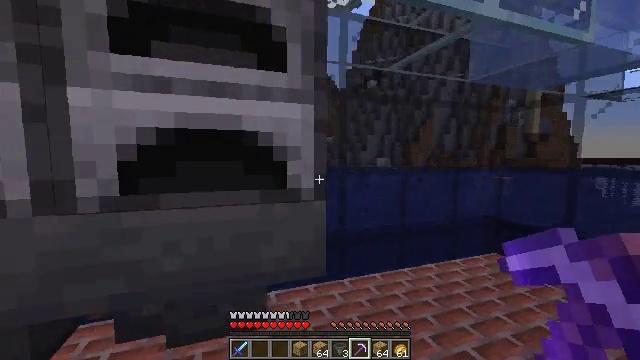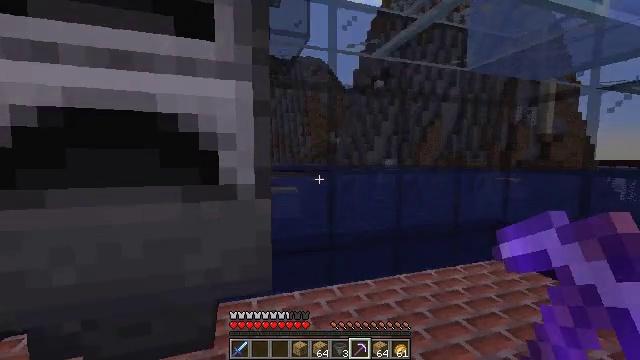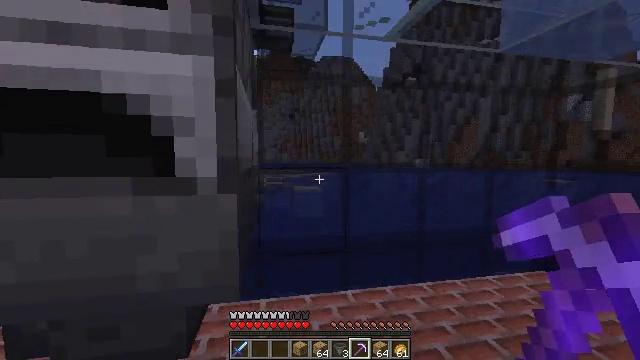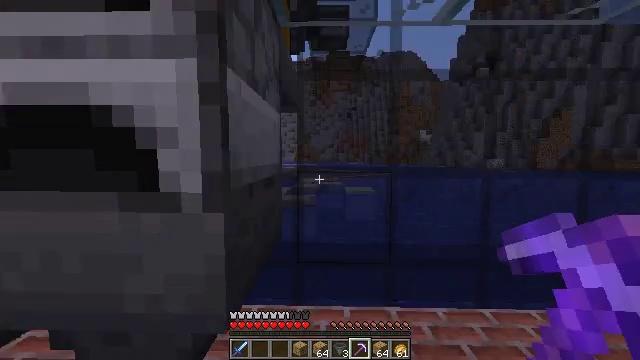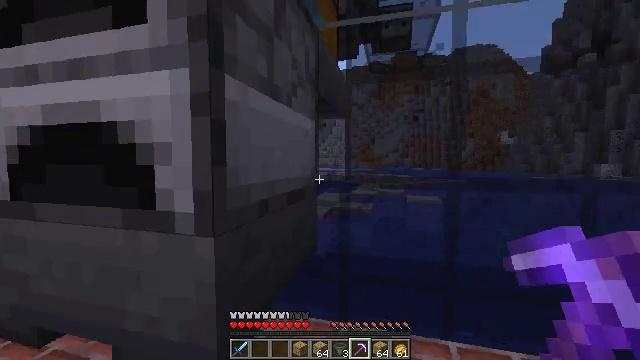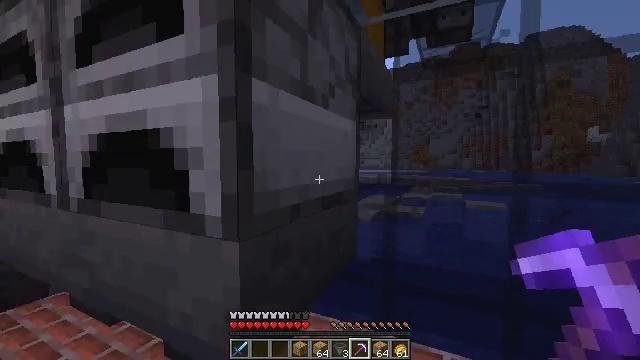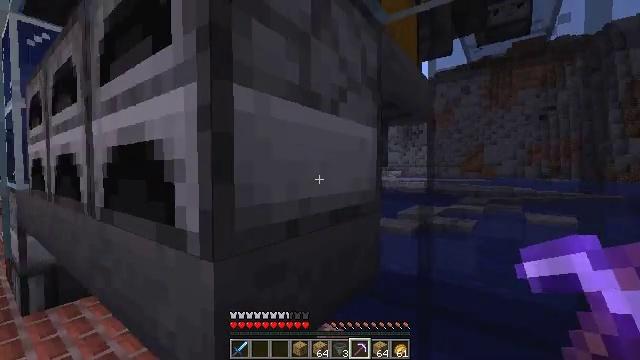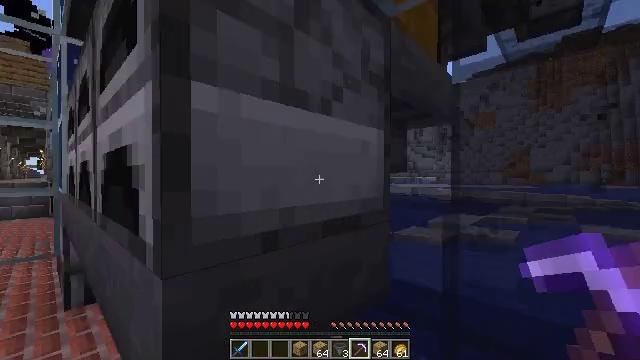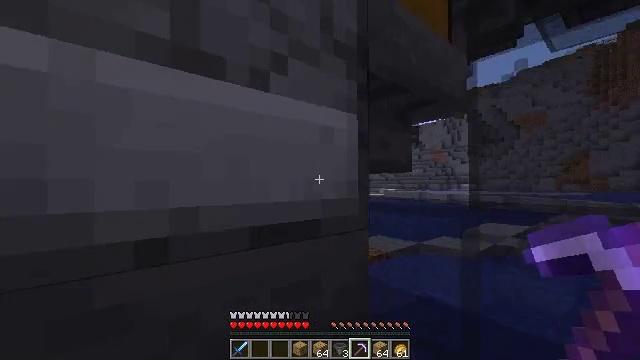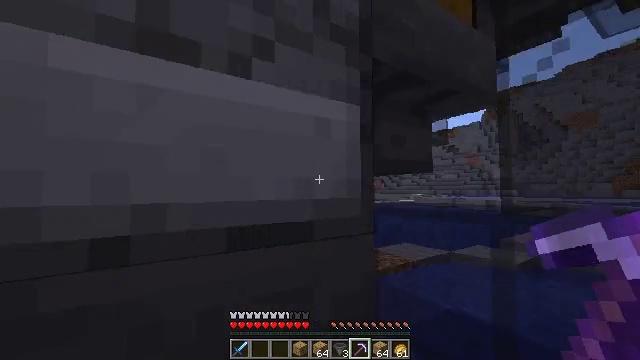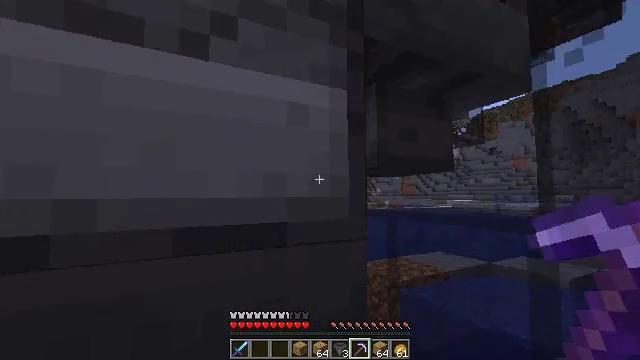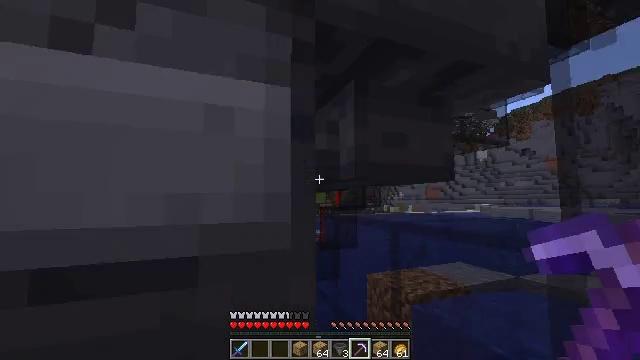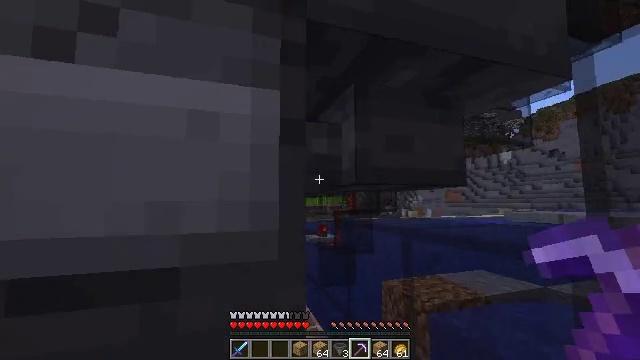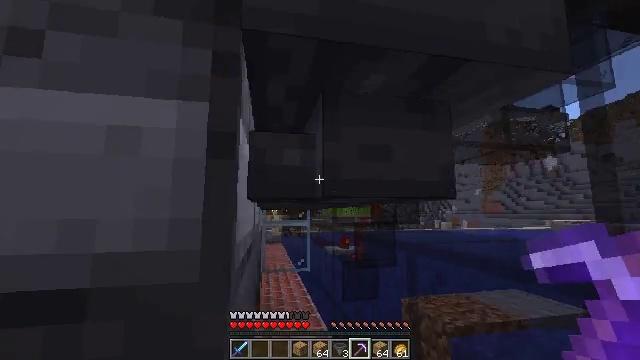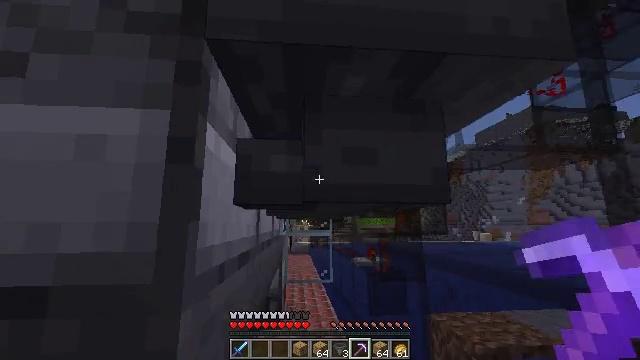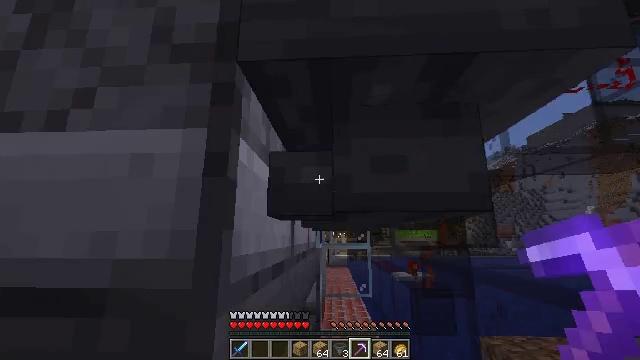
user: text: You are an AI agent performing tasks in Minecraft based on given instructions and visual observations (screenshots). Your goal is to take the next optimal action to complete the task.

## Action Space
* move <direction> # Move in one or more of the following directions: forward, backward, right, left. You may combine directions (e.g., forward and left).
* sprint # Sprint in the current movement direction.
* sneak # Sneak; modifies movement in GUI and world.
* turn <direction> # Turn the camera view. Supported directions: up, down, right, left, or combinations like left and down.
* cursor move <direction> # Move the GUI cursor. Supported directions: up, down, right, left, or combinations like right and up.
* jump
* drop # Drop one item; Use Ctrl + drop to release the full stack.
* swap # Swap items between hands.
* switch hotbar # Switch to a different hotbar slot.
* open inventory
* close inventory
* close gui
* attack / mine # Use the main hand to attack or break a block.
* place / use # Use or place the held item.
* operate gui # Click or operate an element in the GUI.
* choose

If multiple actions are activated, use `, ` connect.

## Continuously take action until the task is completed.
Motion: motion action
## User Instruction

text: Collect the hopper by mining it.
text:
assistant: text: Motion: move forward and move right, turn left
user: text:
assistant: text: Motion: move forward and move right, turn left
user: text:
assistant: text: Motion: move forward and move right, turn left
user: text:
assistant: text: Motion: move forward and move right, turn left and up
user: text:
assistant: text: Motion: move forward and move right, turn left
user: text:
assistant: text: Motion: move forward and move right, turn left and up
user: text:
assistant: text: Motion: move forward and move right, turn left and up
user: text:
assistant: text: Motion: move forward and move right, turn left and up
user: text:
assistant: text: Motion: move forward and move right, turn left and up
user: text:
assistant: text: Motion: move forward and move right, turn left and up
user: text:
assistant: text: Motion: move forward and move right, turn left and up
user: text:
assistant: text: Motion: move right, turn left
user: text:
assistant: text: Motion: turn left and up
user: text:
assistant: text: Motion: turn left and up
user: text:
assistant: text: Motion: turn left and up
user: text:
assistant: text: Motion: turn left
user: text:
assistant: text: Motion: no_op
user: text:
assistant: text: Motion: no_op
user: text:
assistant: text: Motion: no_op
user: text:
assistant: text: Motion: move back and move right
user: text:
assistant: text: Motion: move back and move right
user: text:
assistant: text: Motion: move back and move right
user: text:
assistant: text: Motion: no_op
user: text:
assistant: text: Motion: no_op
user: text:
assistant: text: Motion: no_op
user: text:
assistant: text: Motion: no_op
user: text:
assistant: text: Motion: no_op
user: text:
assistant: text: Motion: no_op
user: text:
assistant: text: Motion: no_op
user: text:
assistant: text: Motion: no_op